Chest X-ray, AP view. Patient: 31 years old, sex F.
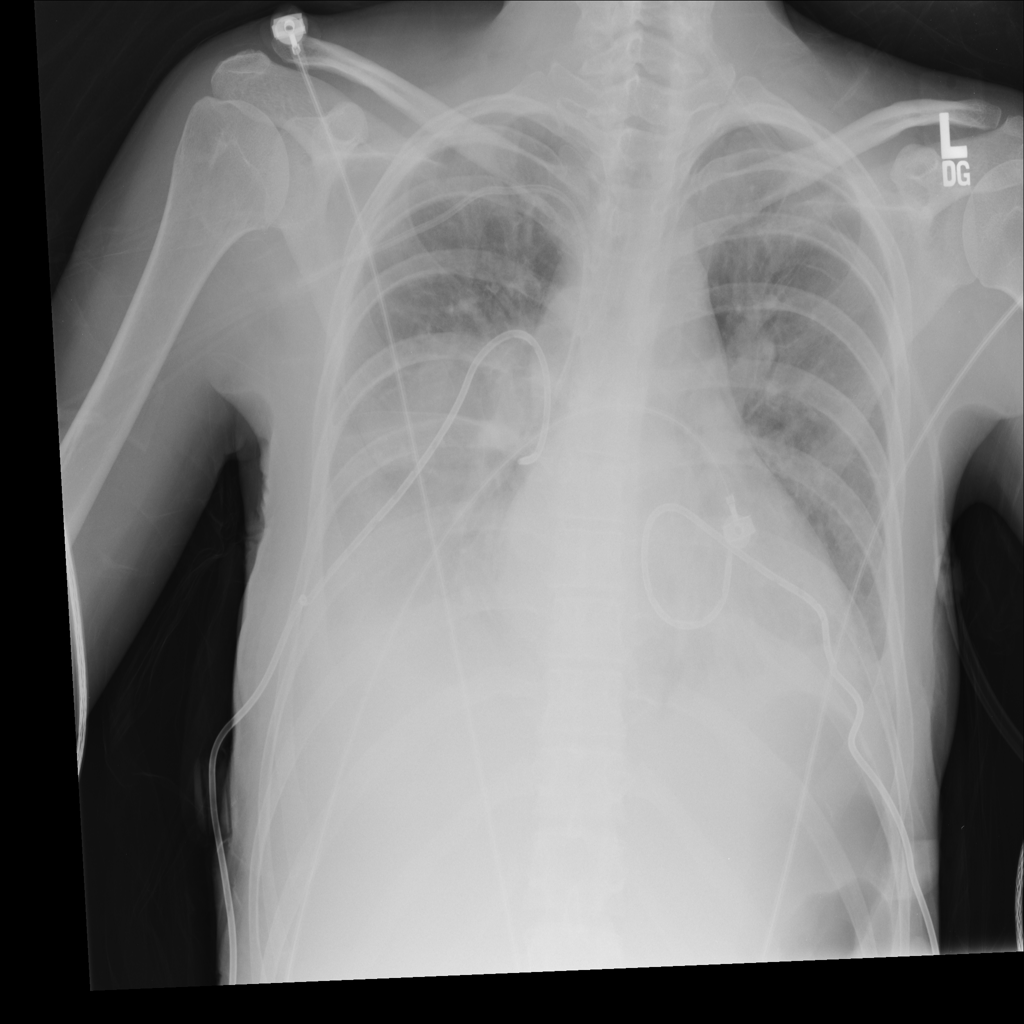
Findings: No Finding